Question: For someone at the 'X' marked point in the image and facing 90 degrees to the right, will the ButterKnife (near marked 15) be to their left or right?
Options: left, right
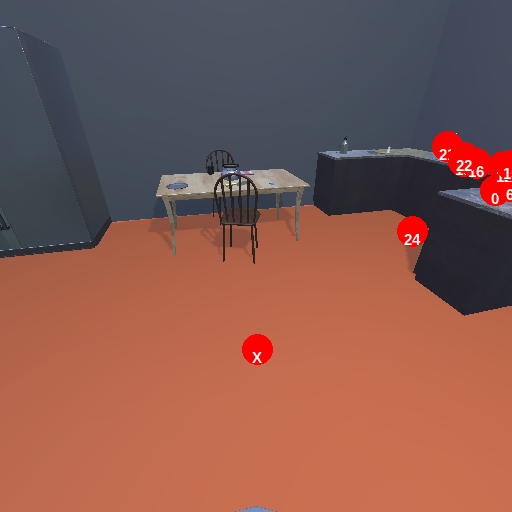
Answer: left